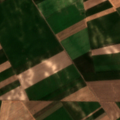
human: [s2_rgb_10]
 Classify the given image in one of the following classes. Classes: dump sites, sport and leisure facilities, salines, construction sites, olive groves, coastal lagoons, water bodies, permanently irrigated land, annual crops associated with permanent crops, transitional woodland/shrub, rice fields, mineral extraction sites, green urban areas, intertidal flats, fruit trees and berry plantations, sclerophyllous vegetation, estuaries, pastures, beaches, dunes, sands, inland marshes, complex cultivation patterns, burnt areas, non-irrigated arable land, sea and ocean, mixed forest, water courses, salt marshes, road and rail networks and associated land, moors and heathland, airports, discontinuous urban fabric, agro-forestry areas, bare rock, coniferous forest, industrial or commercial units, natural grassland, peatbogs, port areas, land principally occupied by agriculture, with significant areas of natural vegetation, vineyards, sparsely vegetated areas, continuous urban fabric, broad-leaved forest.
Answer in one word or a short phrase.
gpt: non-irrigated arable land